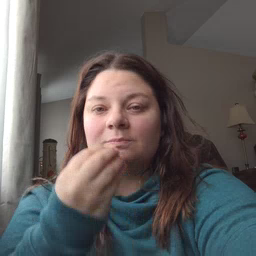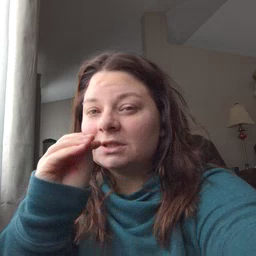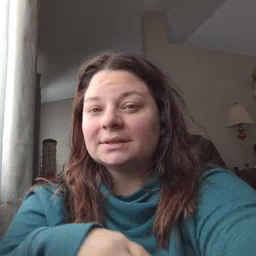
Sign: kiss